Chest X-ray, PA view. Patient: 41 years old, sex M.
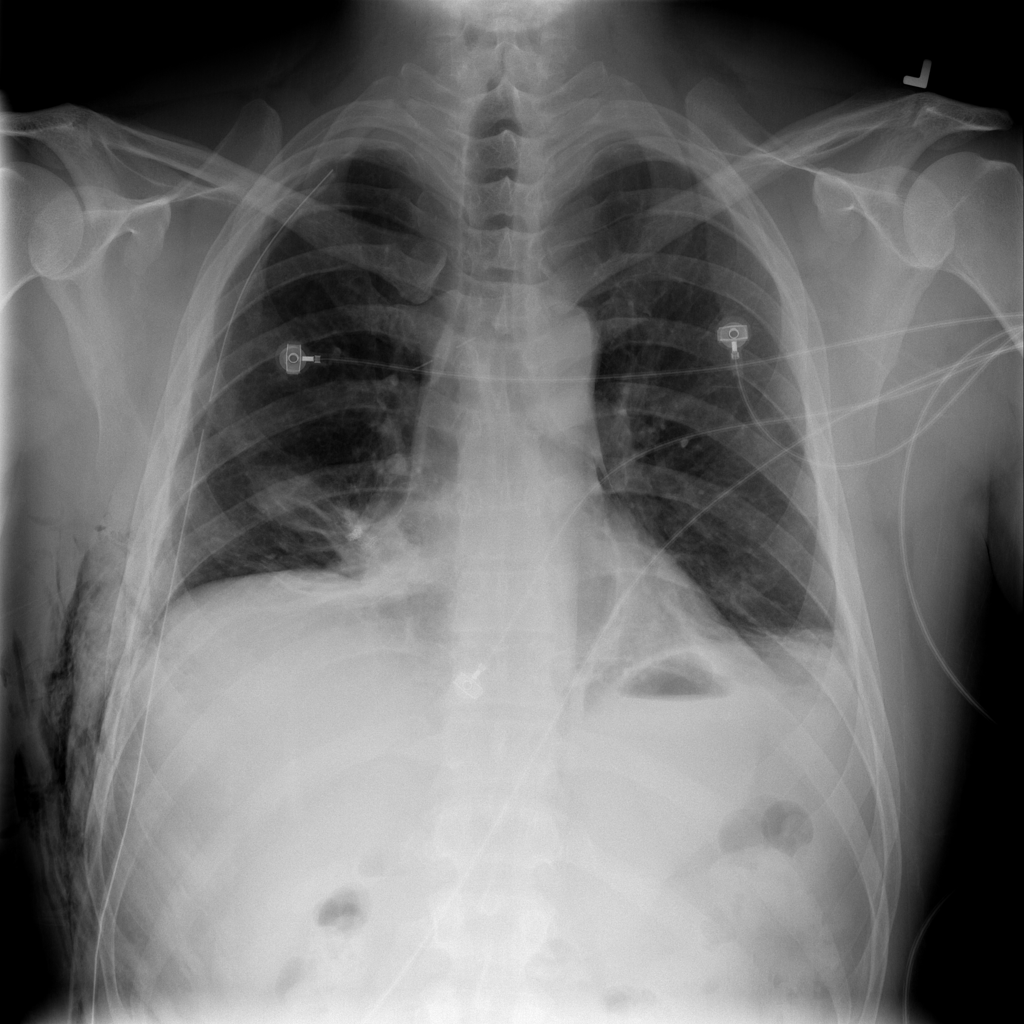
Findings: Atelectasis, Emphysema